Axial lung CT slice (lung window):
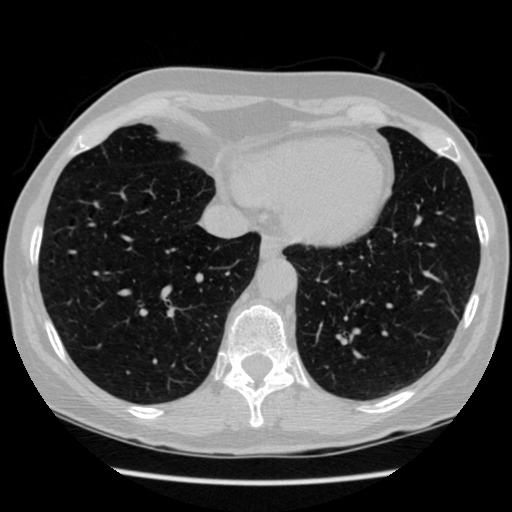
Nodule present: no